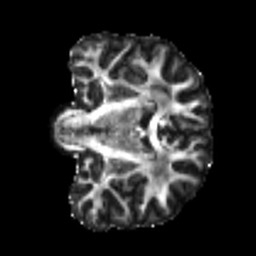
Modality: FA
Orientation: coronal
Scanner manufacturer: siemens
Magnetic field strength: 3 T
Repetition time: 4 s
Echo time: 0.0594 s